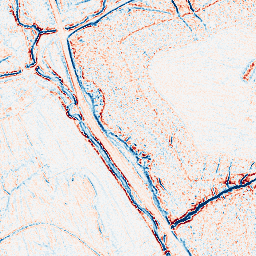
Category: edge_preserving
Decomposition family: bilateral
Decomposition parameters: d: 5
sigma_color: 75
sigma_space: 150
Upsampling method: bilinear
Upsampling parameters: scale: 2
Upsampling scale: 2